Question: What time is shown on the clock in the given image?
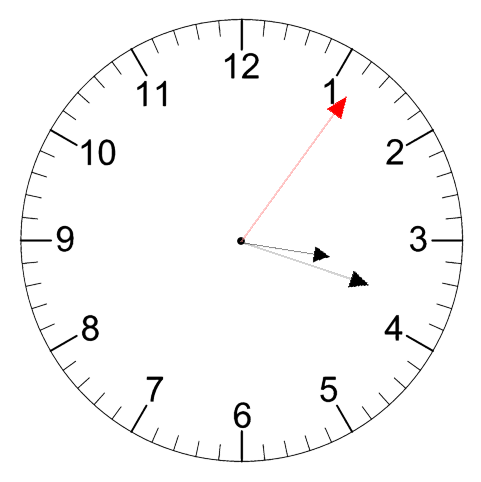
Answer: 03:18:06